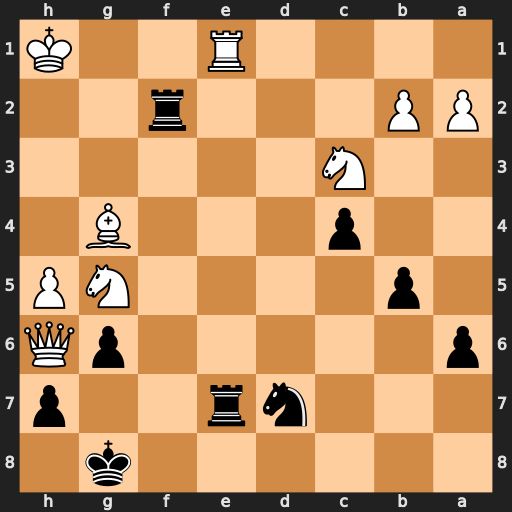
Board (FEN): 6k1/3nr2p/p5pQ/1p4NP/2p3B1/2N5/PP3r2/4R2K
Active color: b
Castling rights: -
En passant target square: -
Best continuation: Rxe1#